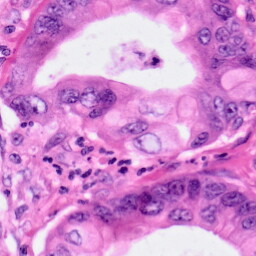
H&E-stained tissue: Pancreatic